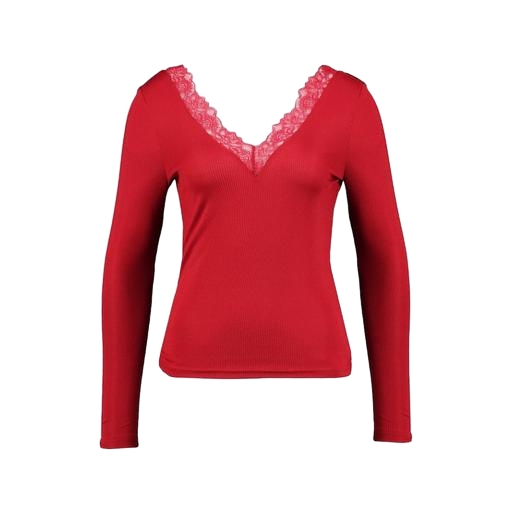
red plus size v-neck top only macy, red ee chloe top lace, red and has long sleeves, white background